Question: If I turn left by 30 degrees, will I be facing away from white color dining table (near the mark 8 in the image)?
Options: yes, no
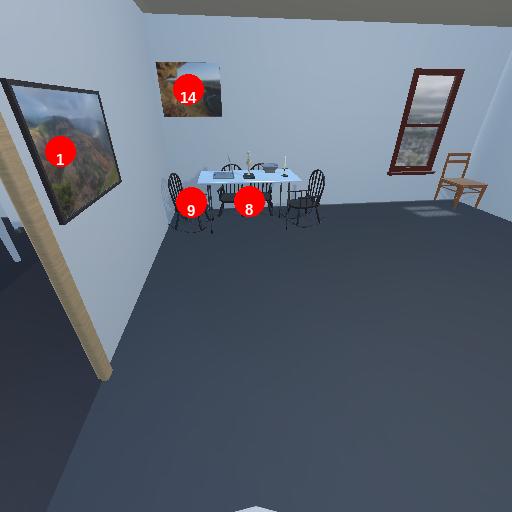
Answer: yes